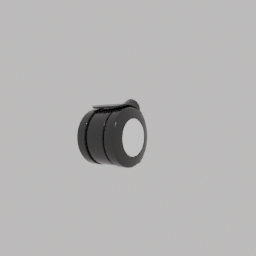
Label: mechanical